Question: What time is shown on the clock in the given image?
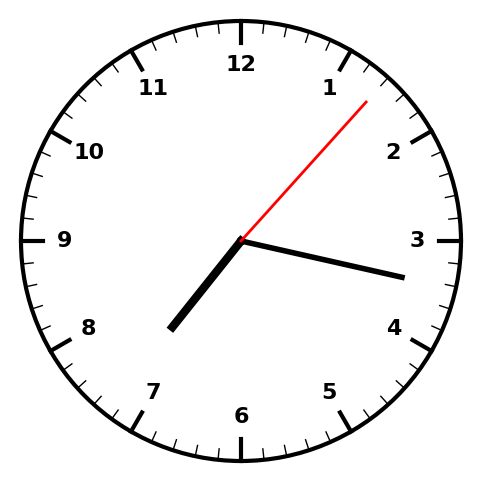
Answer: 07:17:07